Question: I have a table in my SQL Server where I "stage" my datawarehouse extract from our ERP system.
From this staging table () , I build my dimensions and load my fact data.
An example DIMENSION table is called "SHIPTO", this dimensions has the following columns:
'''
"shipto_id
"shipto"
"salpha"
"ssalpha"
"shipto address"
"shipto name"
"shipto city"
'''
Right now I have an SSIS package that does a SELECT DISTINCT across the above columns to retrieve the "unique" data, then through the SSIS package I assign the "shipto_id" surrogate key to.
An example of my current TSQL Query is:
'''
SELECT DISTINCT
"shipto", "salpha", "ssalpha", "shipto address", "shipto name", "shipto city"
FROM DBO.DWUSD_LIVE
'''
This works great but is not "speedy", some dimensions have 10 columns and doing a distinct select on those is not ideal.
In this dimension, my "Business Key" columns are .
So if I do:
'''
SELECT DISTINCT
"shipto", "salpha", "ssalpha"
FROM DBO.DWUSD_LIVE
'''
It yields the same results as:
'''
SELECT DISTINCT
"shipto", "salpha", "ssalpha", "shipto address", "shipto name", "shipto city"
FROM DBO.DWUSD_LIVE
'''
Is there a better way to do this TSQL QUERY? I need all the columns, but only DISTINCT on the business key columns.
Your help is appreciated.
Below is an image of how my project is setup in SSIS, the Dimensions is a SCD 1.

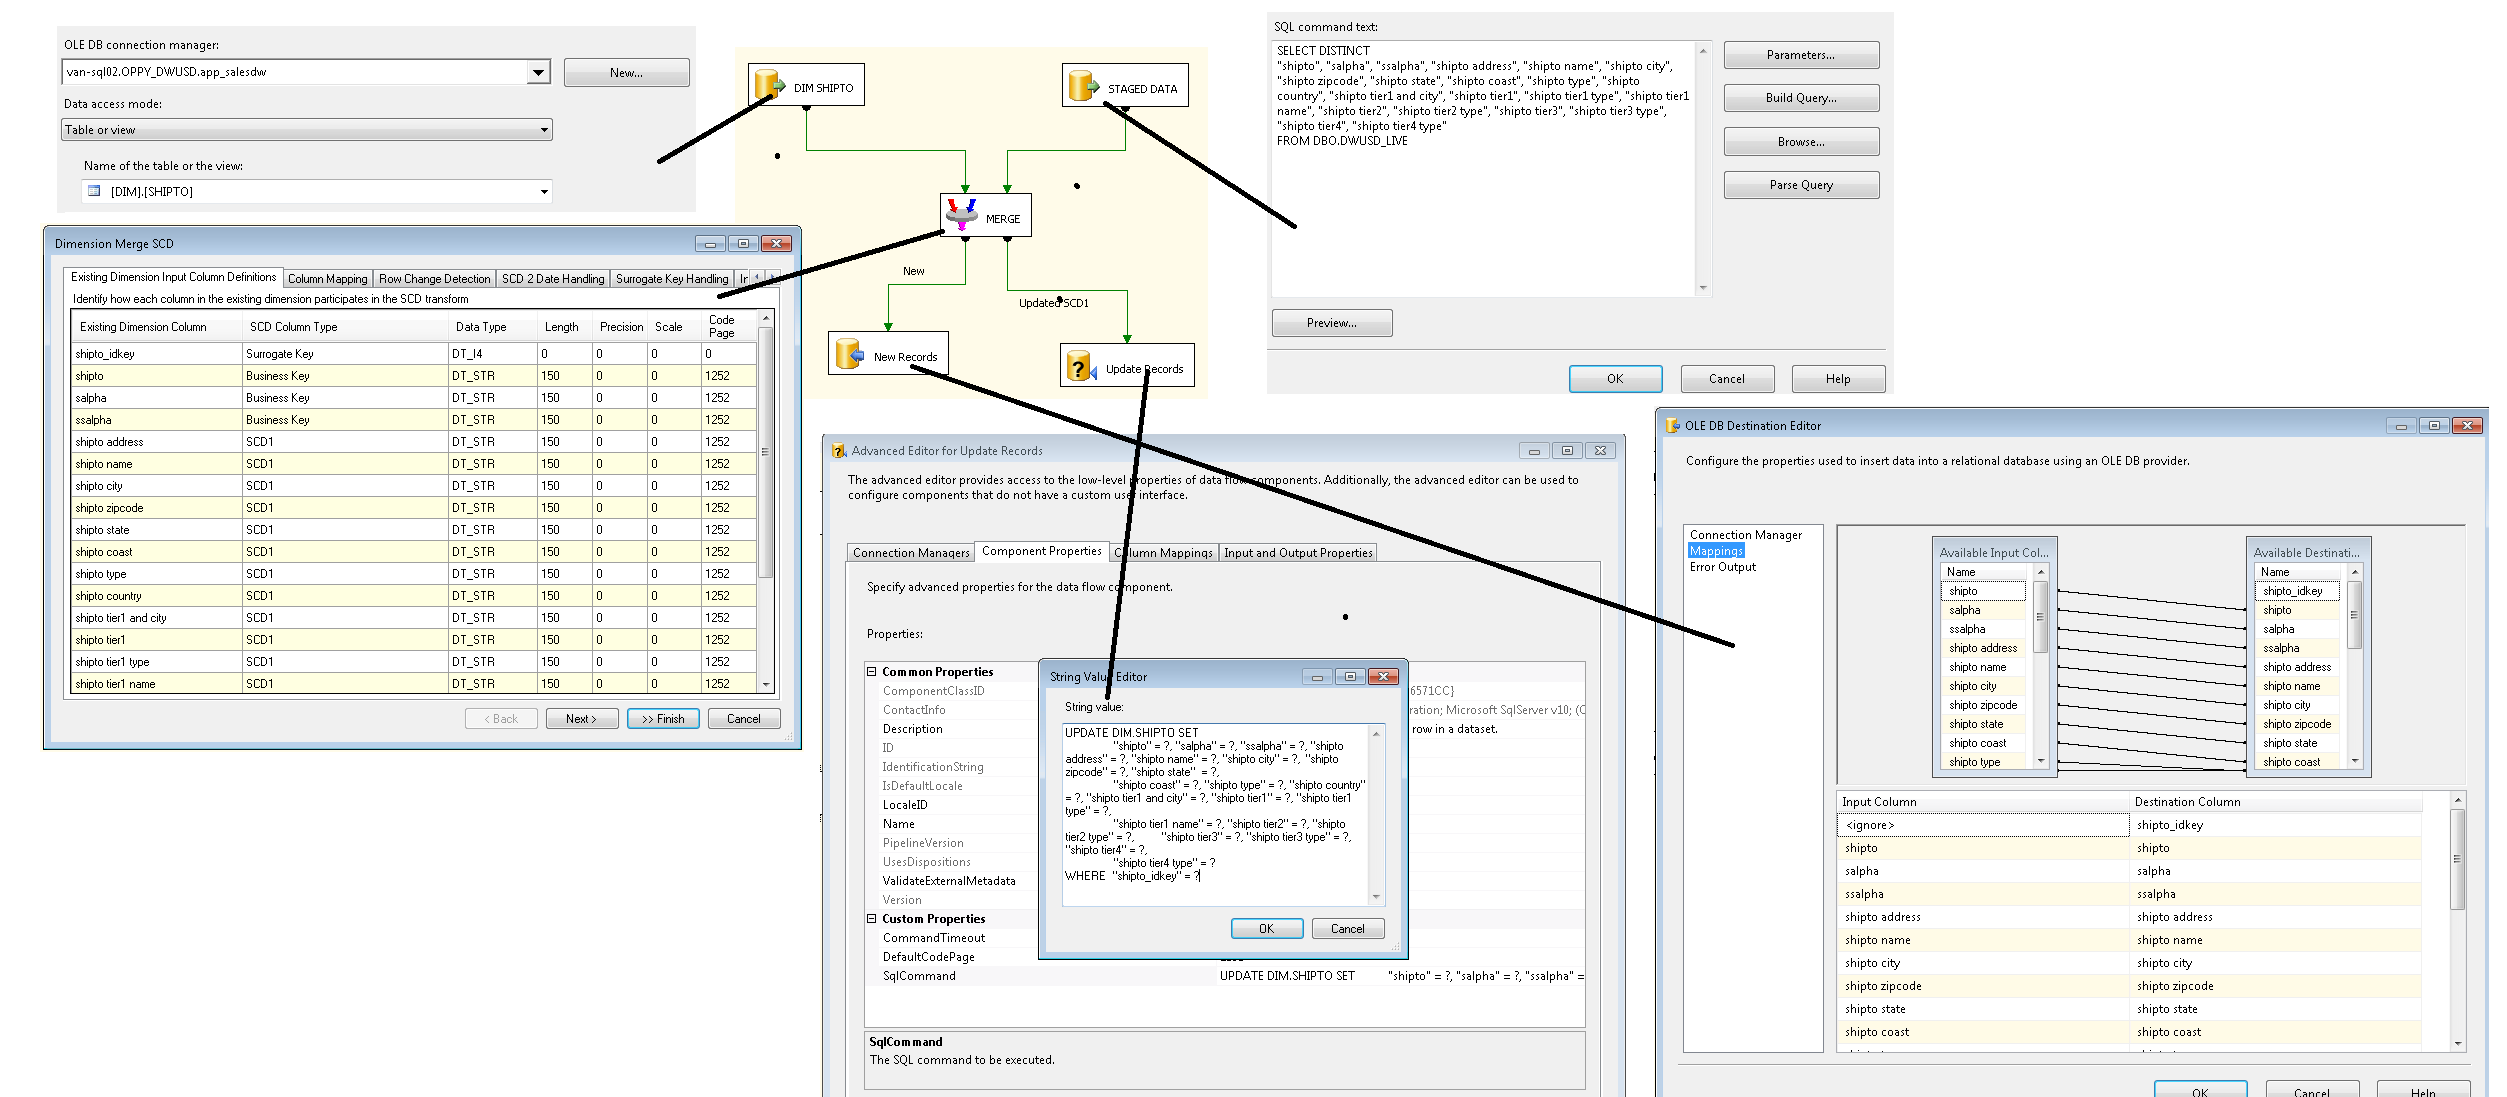
Answer: I would start by splitting this into two operations: generating the surrogate key and populating the dimension table. The first step will then be a 'DISTINCT' on only 3 columns, and the second step will become a 'JOIN'. Indexing the columns used in both operations might then give you some improvement.
You can combine the 'DISTINCT' with 'NOT EXISTS' to avoid processing rows that have already been mapped, something like this:
'''
insert into dbo.KeyMappingTable (shipto, salpha, ssalpha)
select distinct shipto, salpha, ssalpha
from dbo.Source
where not exists (
select *
from dbo.KeyMappingTable
where shipto = dbo.Source.shipto and salpha = dbo.Source.salpha and ssalpha = dbo.Source.ssalpha
)
'''
Then you have the mapping, so you can do this:
'''
insert into dbo.DimShipTo (shipto_id, shipto /*, etc. */)
select
m.shipto_id,
s.shipto -- etc.
from
dbo.KeyMappingTable m
join dbo.Source s
on m.shipto = s.shipto and m.salpha = s.salpha and m.ssalpha = s.ssalpha
where
not exists (
select *
from dbo.DimShipTo
where shipto_id = m.shipto_id
)
'''
You should also look at <URL>. But it's only available from SQL Server 2008; you didn't mention what version or edition of SQL Server you're using.